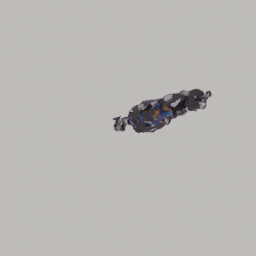
Label: people